Interaction volume radius: 5 \u00c5
Interaction volume height: 25 \u00c5
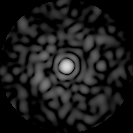
Disorder parameter: 0.8498